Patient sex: F
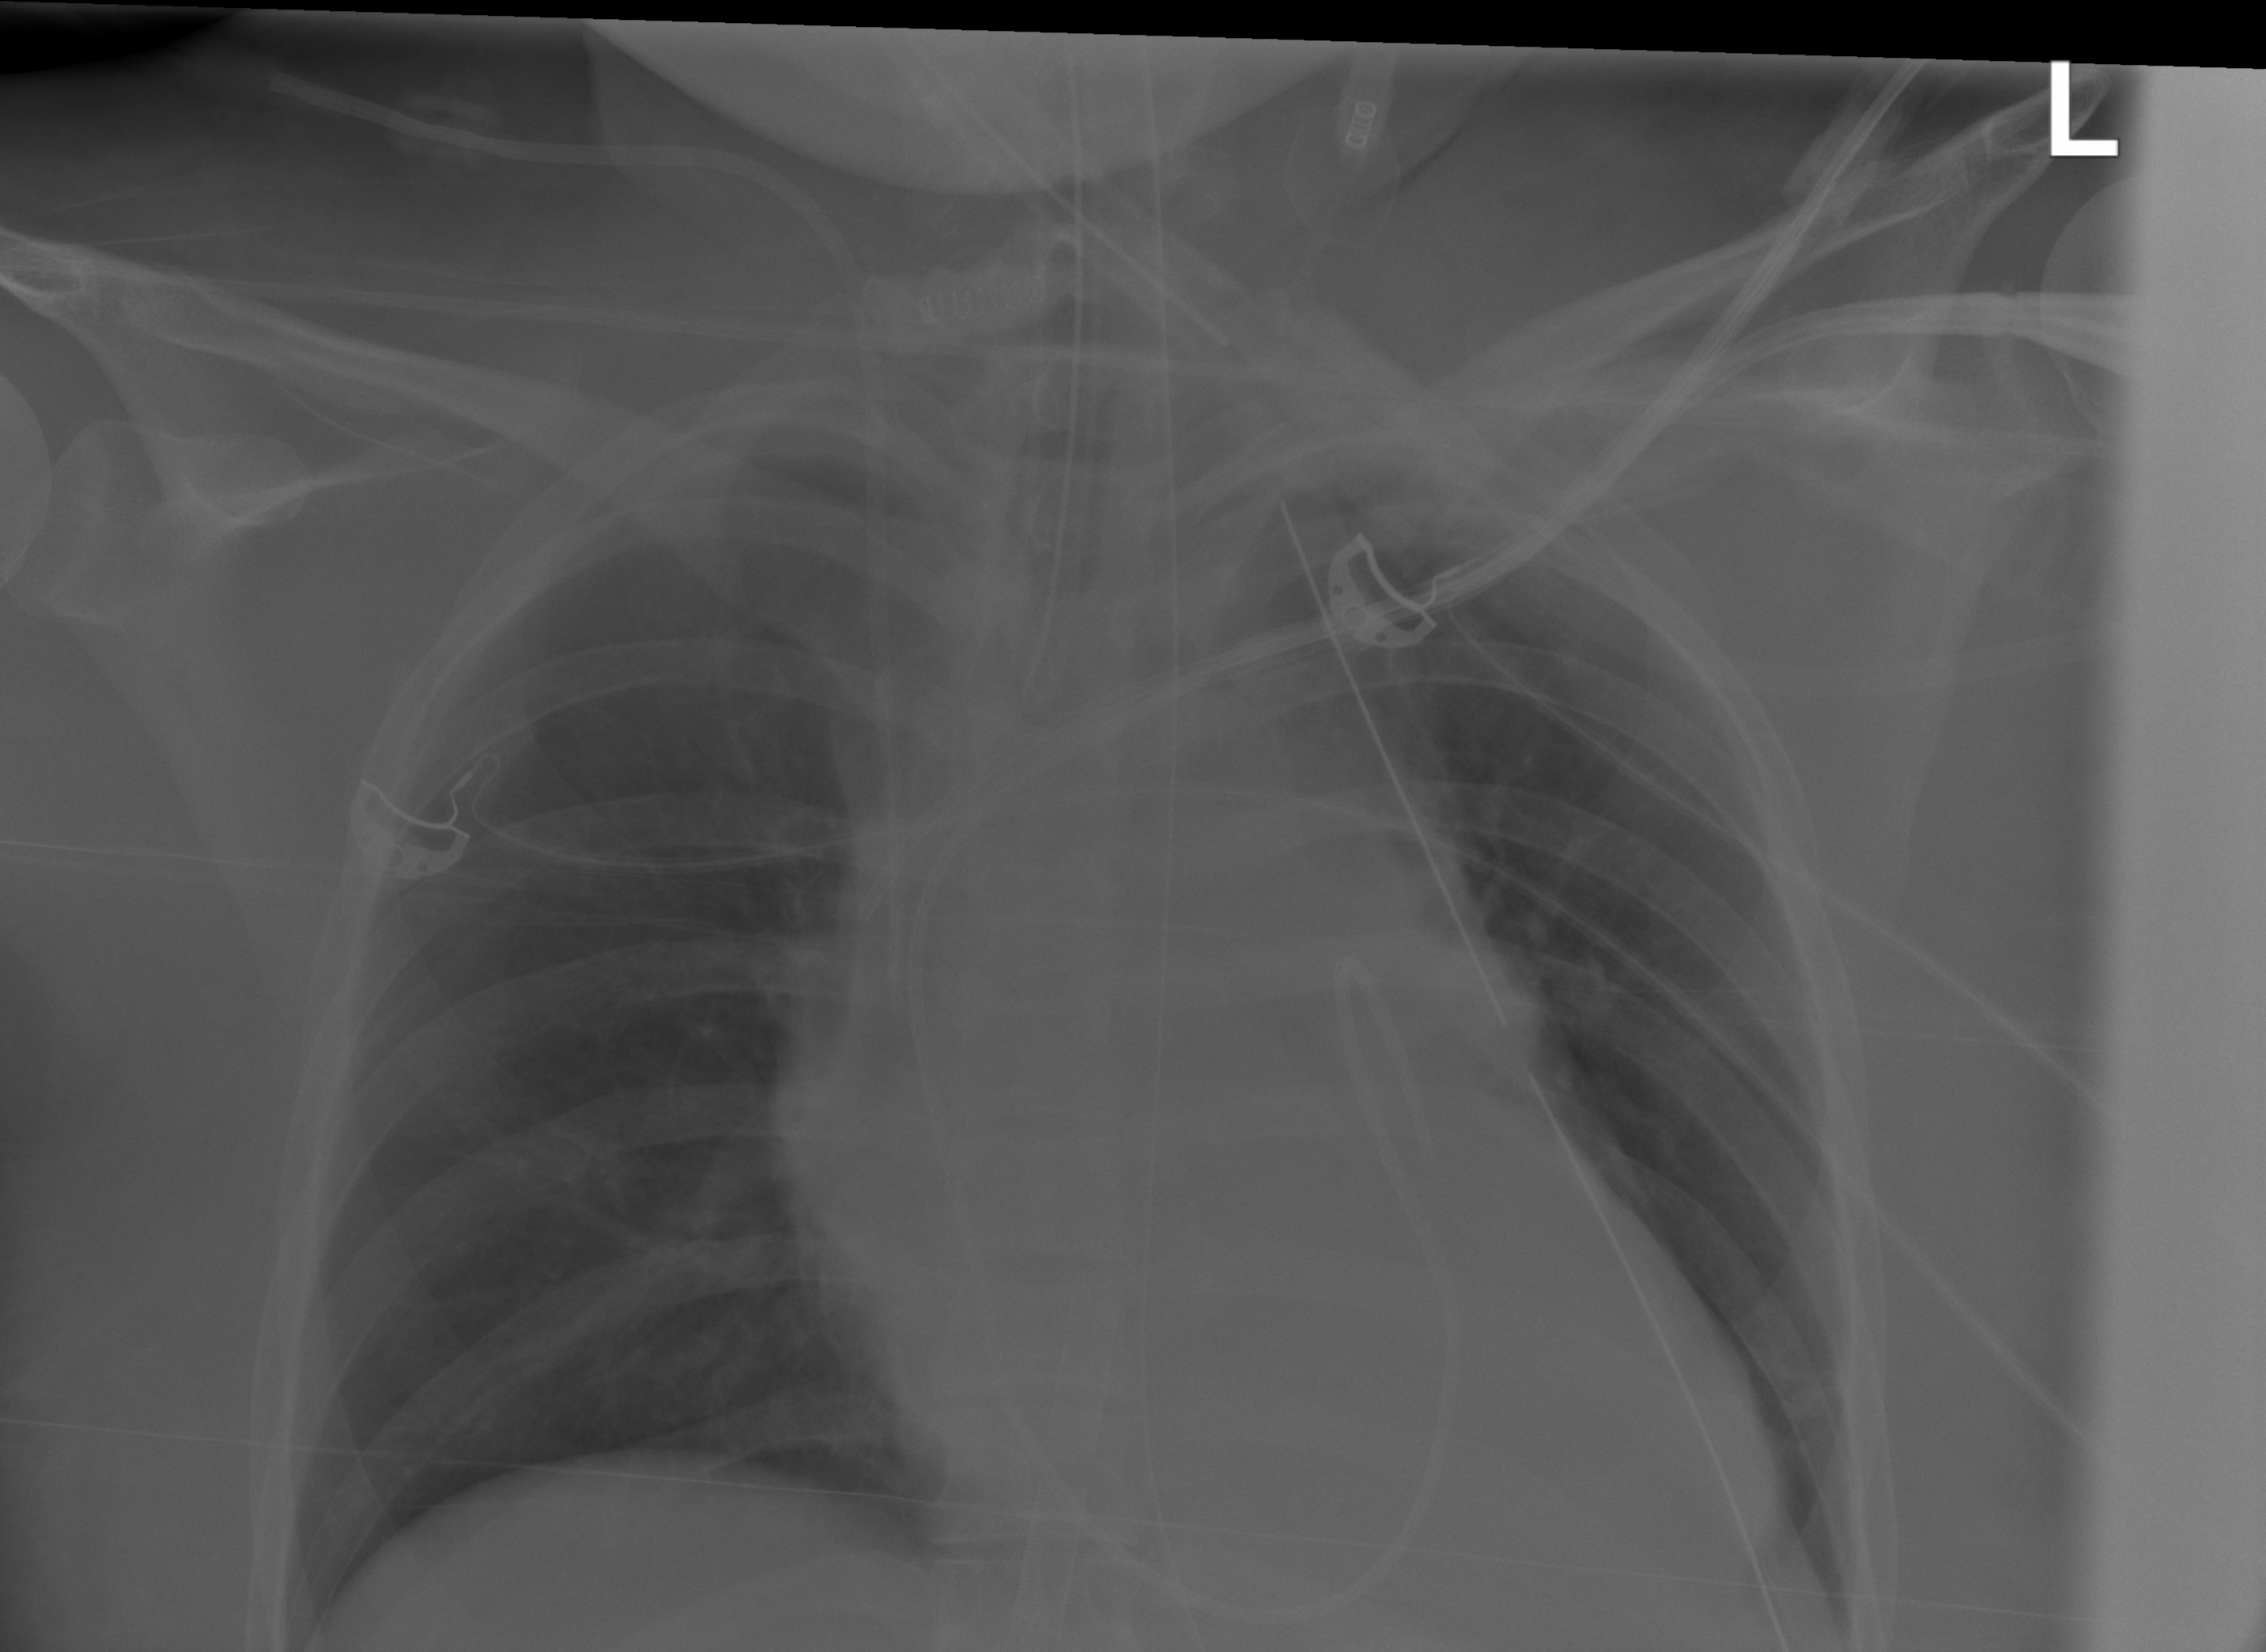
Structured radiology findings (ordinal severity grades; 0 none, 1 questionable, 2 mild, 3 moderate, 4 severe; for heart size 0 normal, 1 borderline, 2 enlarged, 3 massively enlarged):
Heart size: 2
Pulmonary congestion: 0
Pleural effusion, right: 0
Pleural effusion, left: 2
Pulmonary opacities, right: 0
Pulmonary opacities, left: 0
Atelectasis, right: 0
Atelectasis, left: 0